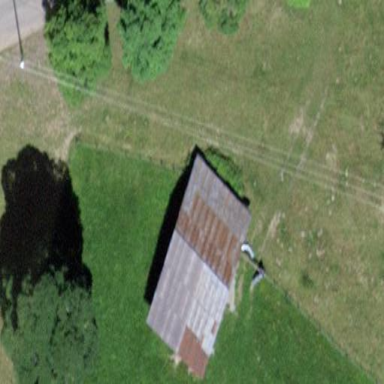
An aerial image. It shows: Rural barn.